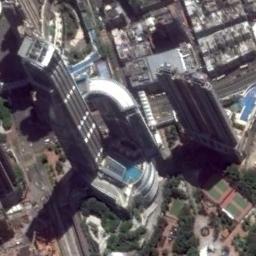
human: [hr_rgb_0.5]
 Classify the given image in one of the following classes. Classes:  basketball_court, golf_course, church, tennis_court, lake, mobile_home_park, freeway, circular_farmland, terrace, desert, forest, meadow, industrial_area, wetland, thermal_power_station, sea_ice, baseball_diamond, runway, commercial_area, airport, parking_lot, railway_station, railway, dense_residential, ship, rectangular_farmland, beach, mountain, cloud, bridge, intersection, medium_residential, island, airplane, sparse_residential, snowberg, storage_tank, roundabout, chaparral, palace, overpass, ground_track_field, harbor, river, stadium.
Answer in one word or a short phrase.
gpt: commercial_area